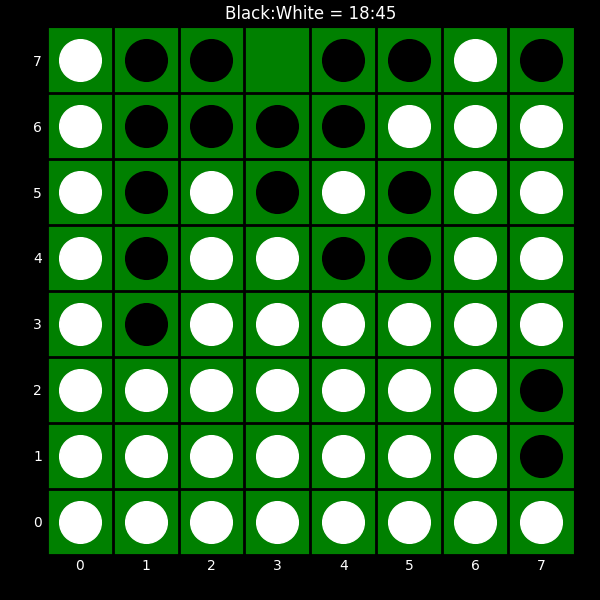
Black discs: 18
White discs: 45